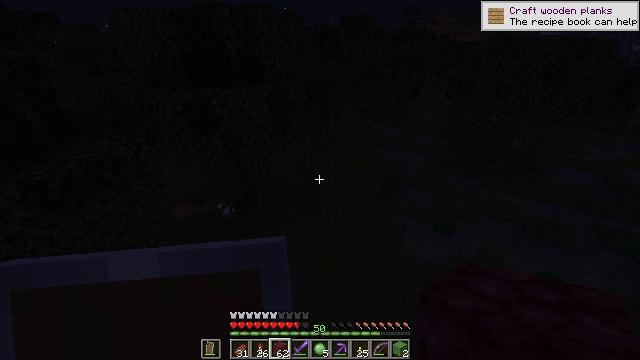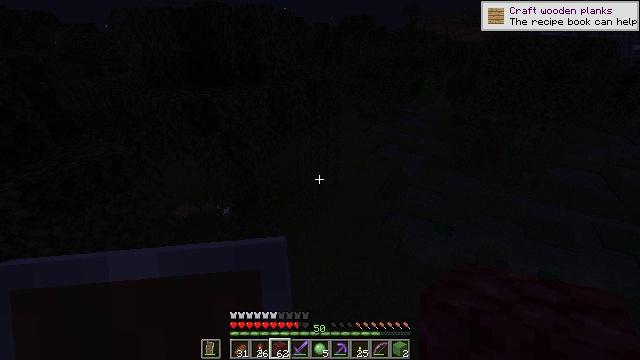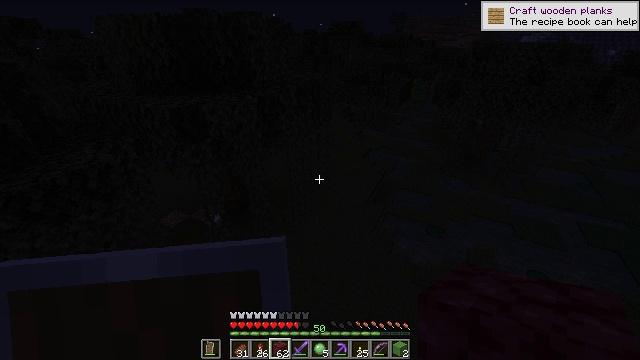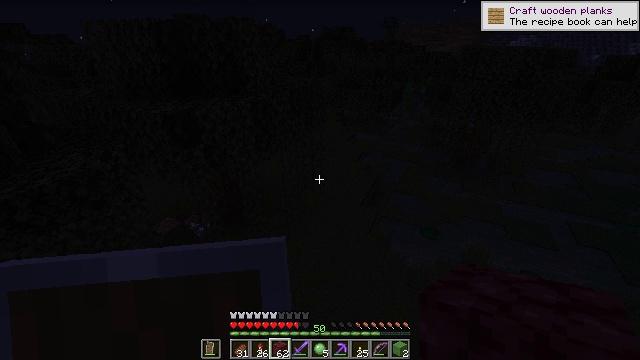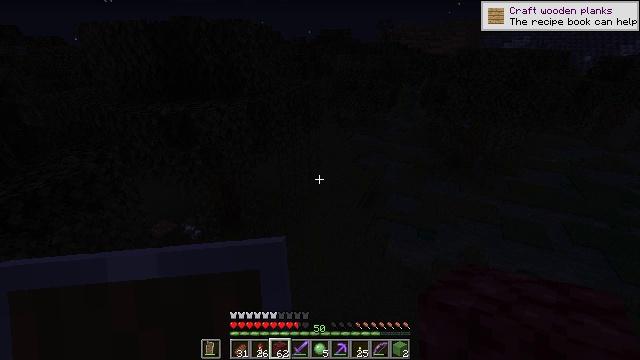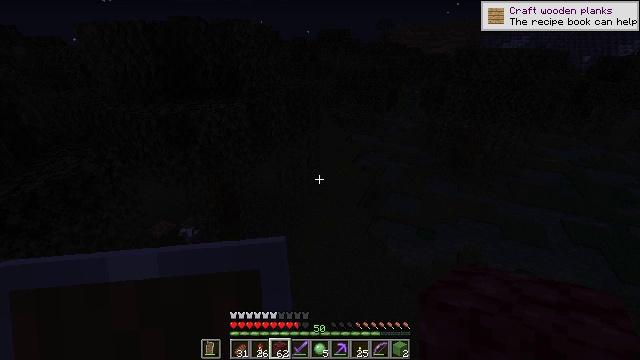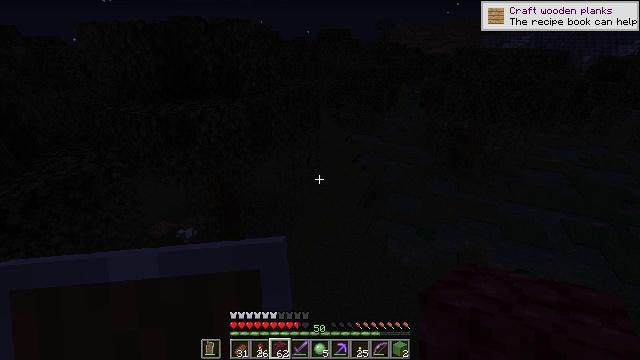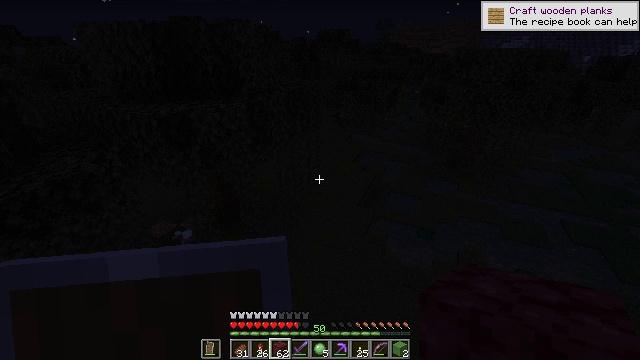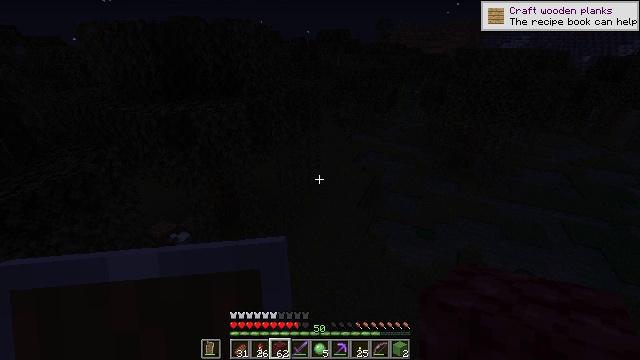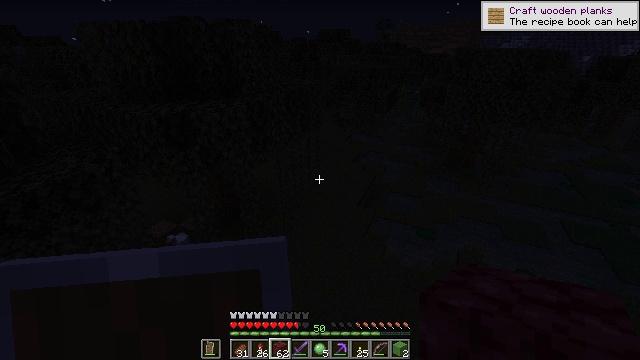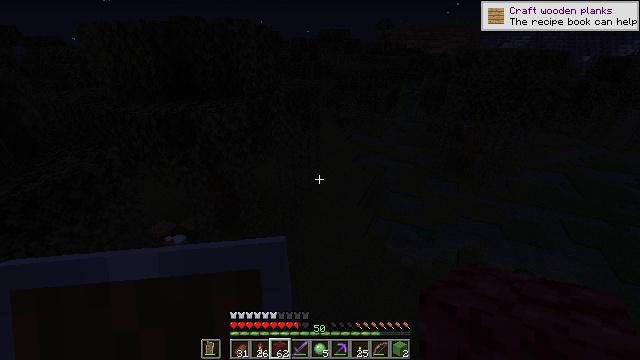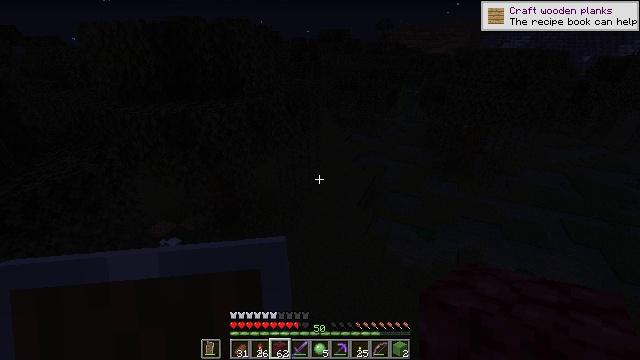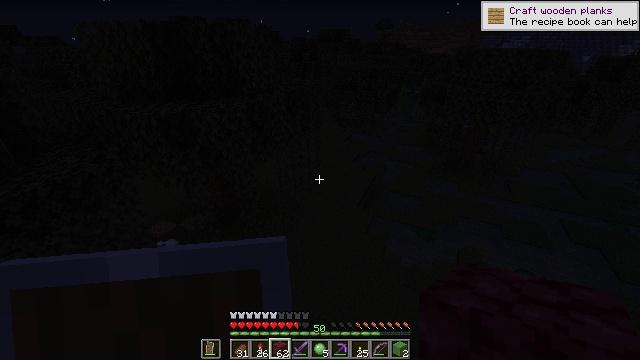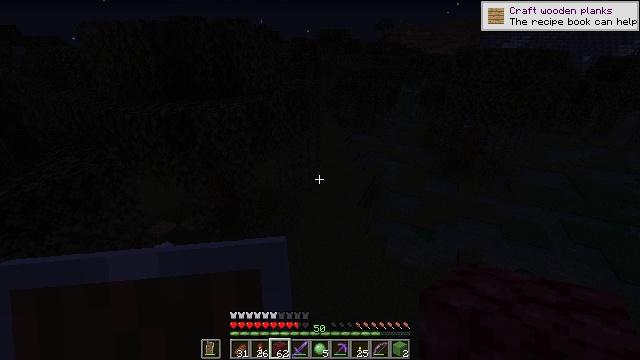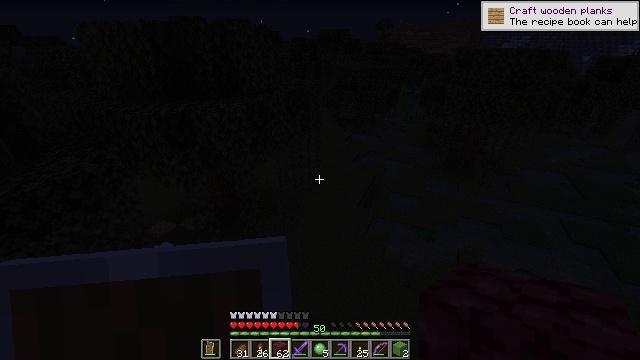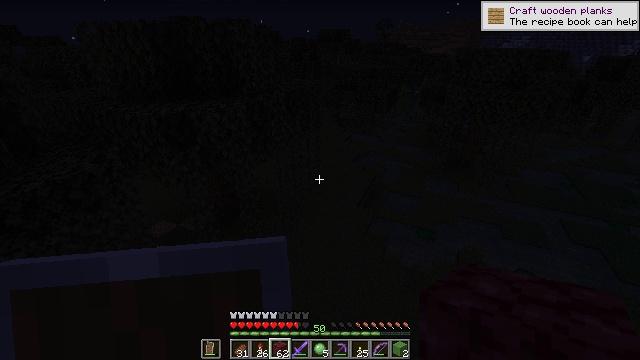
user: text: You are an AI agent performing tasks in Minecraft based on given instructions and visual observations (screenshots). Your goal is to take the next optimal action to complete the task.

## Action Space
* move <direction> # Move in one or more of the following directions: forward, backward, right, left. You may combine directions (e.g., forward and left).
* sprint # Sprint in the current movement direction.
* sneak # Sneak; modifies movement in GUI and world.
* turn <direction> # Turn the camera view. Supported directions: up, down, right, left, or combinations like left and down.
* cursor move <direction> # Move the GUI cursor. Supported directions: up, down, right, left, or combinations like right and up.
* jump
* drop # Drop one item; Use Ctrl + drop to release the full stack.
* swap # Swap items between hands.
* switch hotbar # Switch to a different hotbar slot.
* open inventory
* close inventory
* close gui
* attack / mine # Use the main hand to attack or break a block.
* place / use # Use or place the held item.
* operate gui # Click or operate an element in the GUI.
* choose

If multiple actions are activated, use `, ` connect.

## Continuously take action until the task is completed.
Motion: motion action
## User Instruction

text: Hunt mobs.
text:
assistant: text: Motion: no_op
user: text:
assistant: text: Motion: turn right and up
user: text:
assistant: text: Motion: turn right
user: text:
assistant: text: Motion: no_op
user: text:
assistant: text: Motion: no_op
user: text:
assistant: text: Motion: no_op
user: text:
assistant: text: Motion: no_op
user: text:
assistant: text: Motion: no_op
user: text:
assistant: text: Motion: no_op
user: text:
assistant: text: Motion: no_op
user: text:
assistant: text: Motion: no_op
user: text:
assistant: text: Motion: no_op
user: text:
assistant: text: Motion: no_op
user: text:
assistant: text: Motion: no_op
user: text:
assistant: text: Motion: no_op
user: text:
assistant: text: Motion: no_op
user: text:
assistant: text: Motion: no_op
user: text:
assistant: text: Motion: no_op
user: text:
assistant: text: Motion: no_op
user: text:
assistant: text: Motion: no_op
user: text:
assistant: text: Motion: no_op
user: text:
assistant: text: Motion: no_op
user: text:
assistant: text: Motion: no_op
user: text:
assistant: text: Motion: no_op
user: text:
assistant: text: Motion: no_op
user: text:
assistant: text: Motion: no_op
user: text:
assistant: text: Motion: no_op
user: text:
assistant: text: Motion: no_op
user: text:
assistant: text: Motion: no_op
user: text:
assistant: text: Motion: no_op